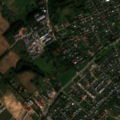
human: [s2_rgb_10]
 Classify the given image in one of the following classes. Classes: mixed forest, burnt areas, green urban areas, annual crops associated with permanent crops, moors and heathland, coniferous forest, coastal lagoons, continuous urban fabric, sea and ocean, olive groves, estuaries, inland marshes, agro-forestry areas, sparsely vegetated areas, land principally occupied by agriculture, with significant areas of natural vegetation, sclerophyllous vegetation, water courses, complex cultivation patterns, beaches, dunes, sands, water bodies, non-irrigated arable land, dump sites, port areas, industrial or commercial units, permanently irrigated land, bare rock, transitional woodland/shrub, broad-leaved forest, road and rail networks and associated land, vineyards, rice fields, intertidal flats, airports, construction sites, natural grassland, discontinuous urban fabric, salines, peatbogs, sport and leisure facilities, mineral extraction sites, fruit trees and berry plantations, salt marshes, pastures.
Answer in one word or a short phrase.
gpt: discontinuous urban fabric, industrial or commercial units, non-irrigated arable land